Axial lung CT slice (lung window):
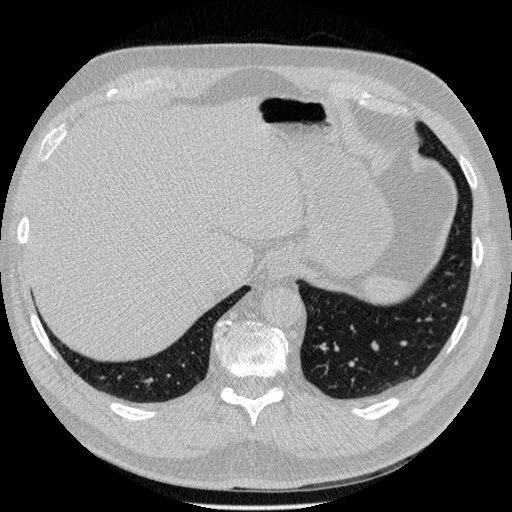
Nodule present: no